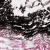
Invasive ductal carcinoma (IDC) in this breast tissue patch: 0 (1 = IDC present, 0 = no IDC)